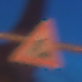
Verkehrszeichen: Arbeitsstelle
Umgebung: Outdoor, Urban
Tageszeit: Night
Wetter: PartlyCloudy
Licht: Artificial
Jahreszeit: NotSpecified
Kontrast: HighContrast